Field crop: maize
Growth stage: 1
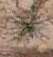
Species: salsola